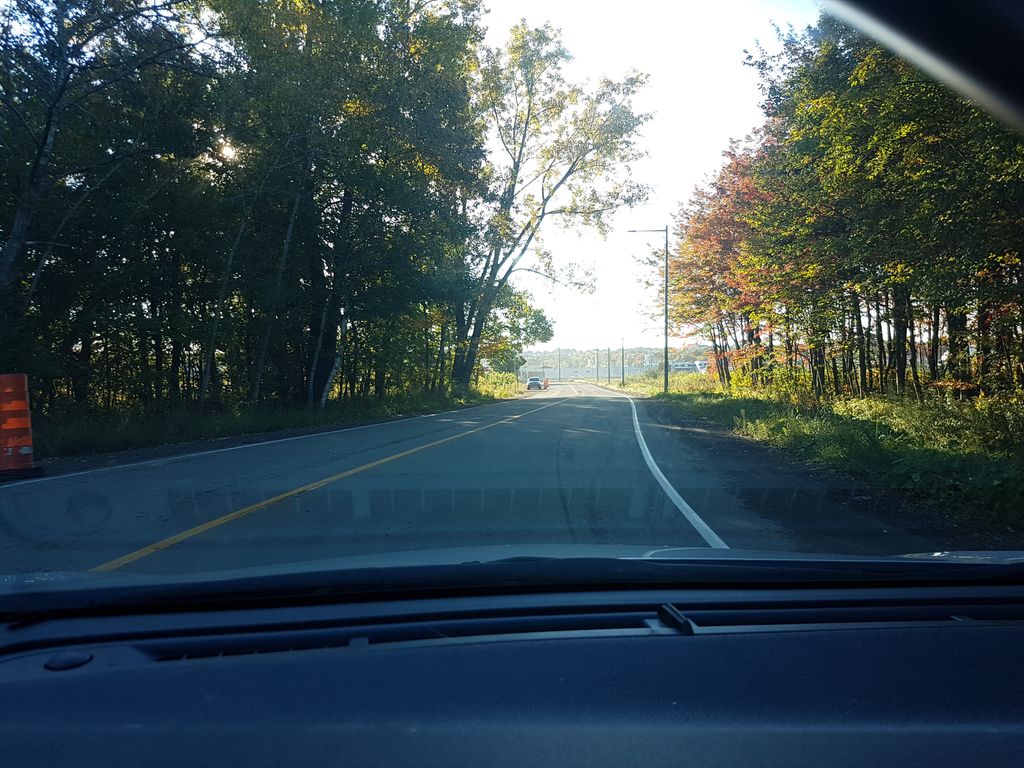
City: quebec_city